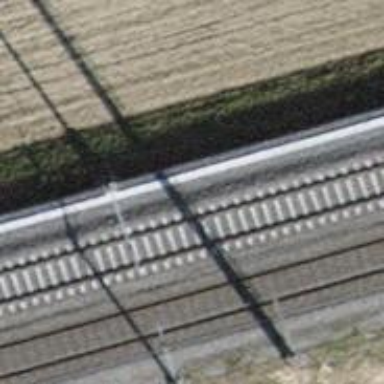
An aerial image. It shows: Railway track with contact lines for electrification.